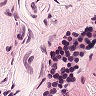
Metastatic tissue present: no